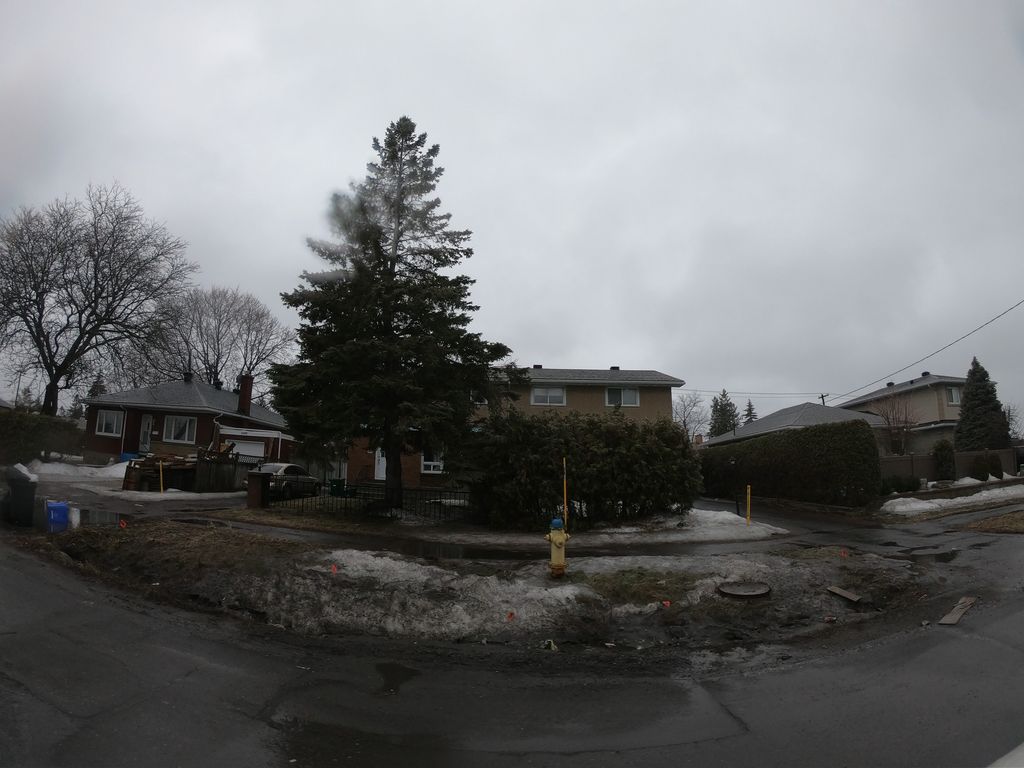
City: ottawa-gatineau